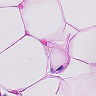
Metastatic tissue present: no